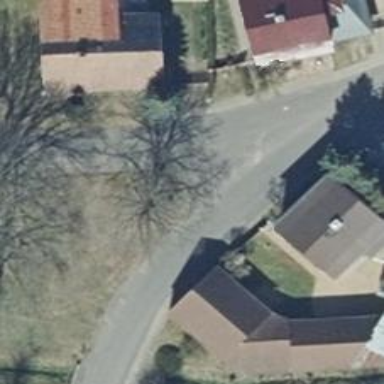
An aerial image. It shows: Smooth asphalt road in residential area.